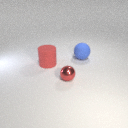
large red rubber cylinder to the left of large blue rubber sphere